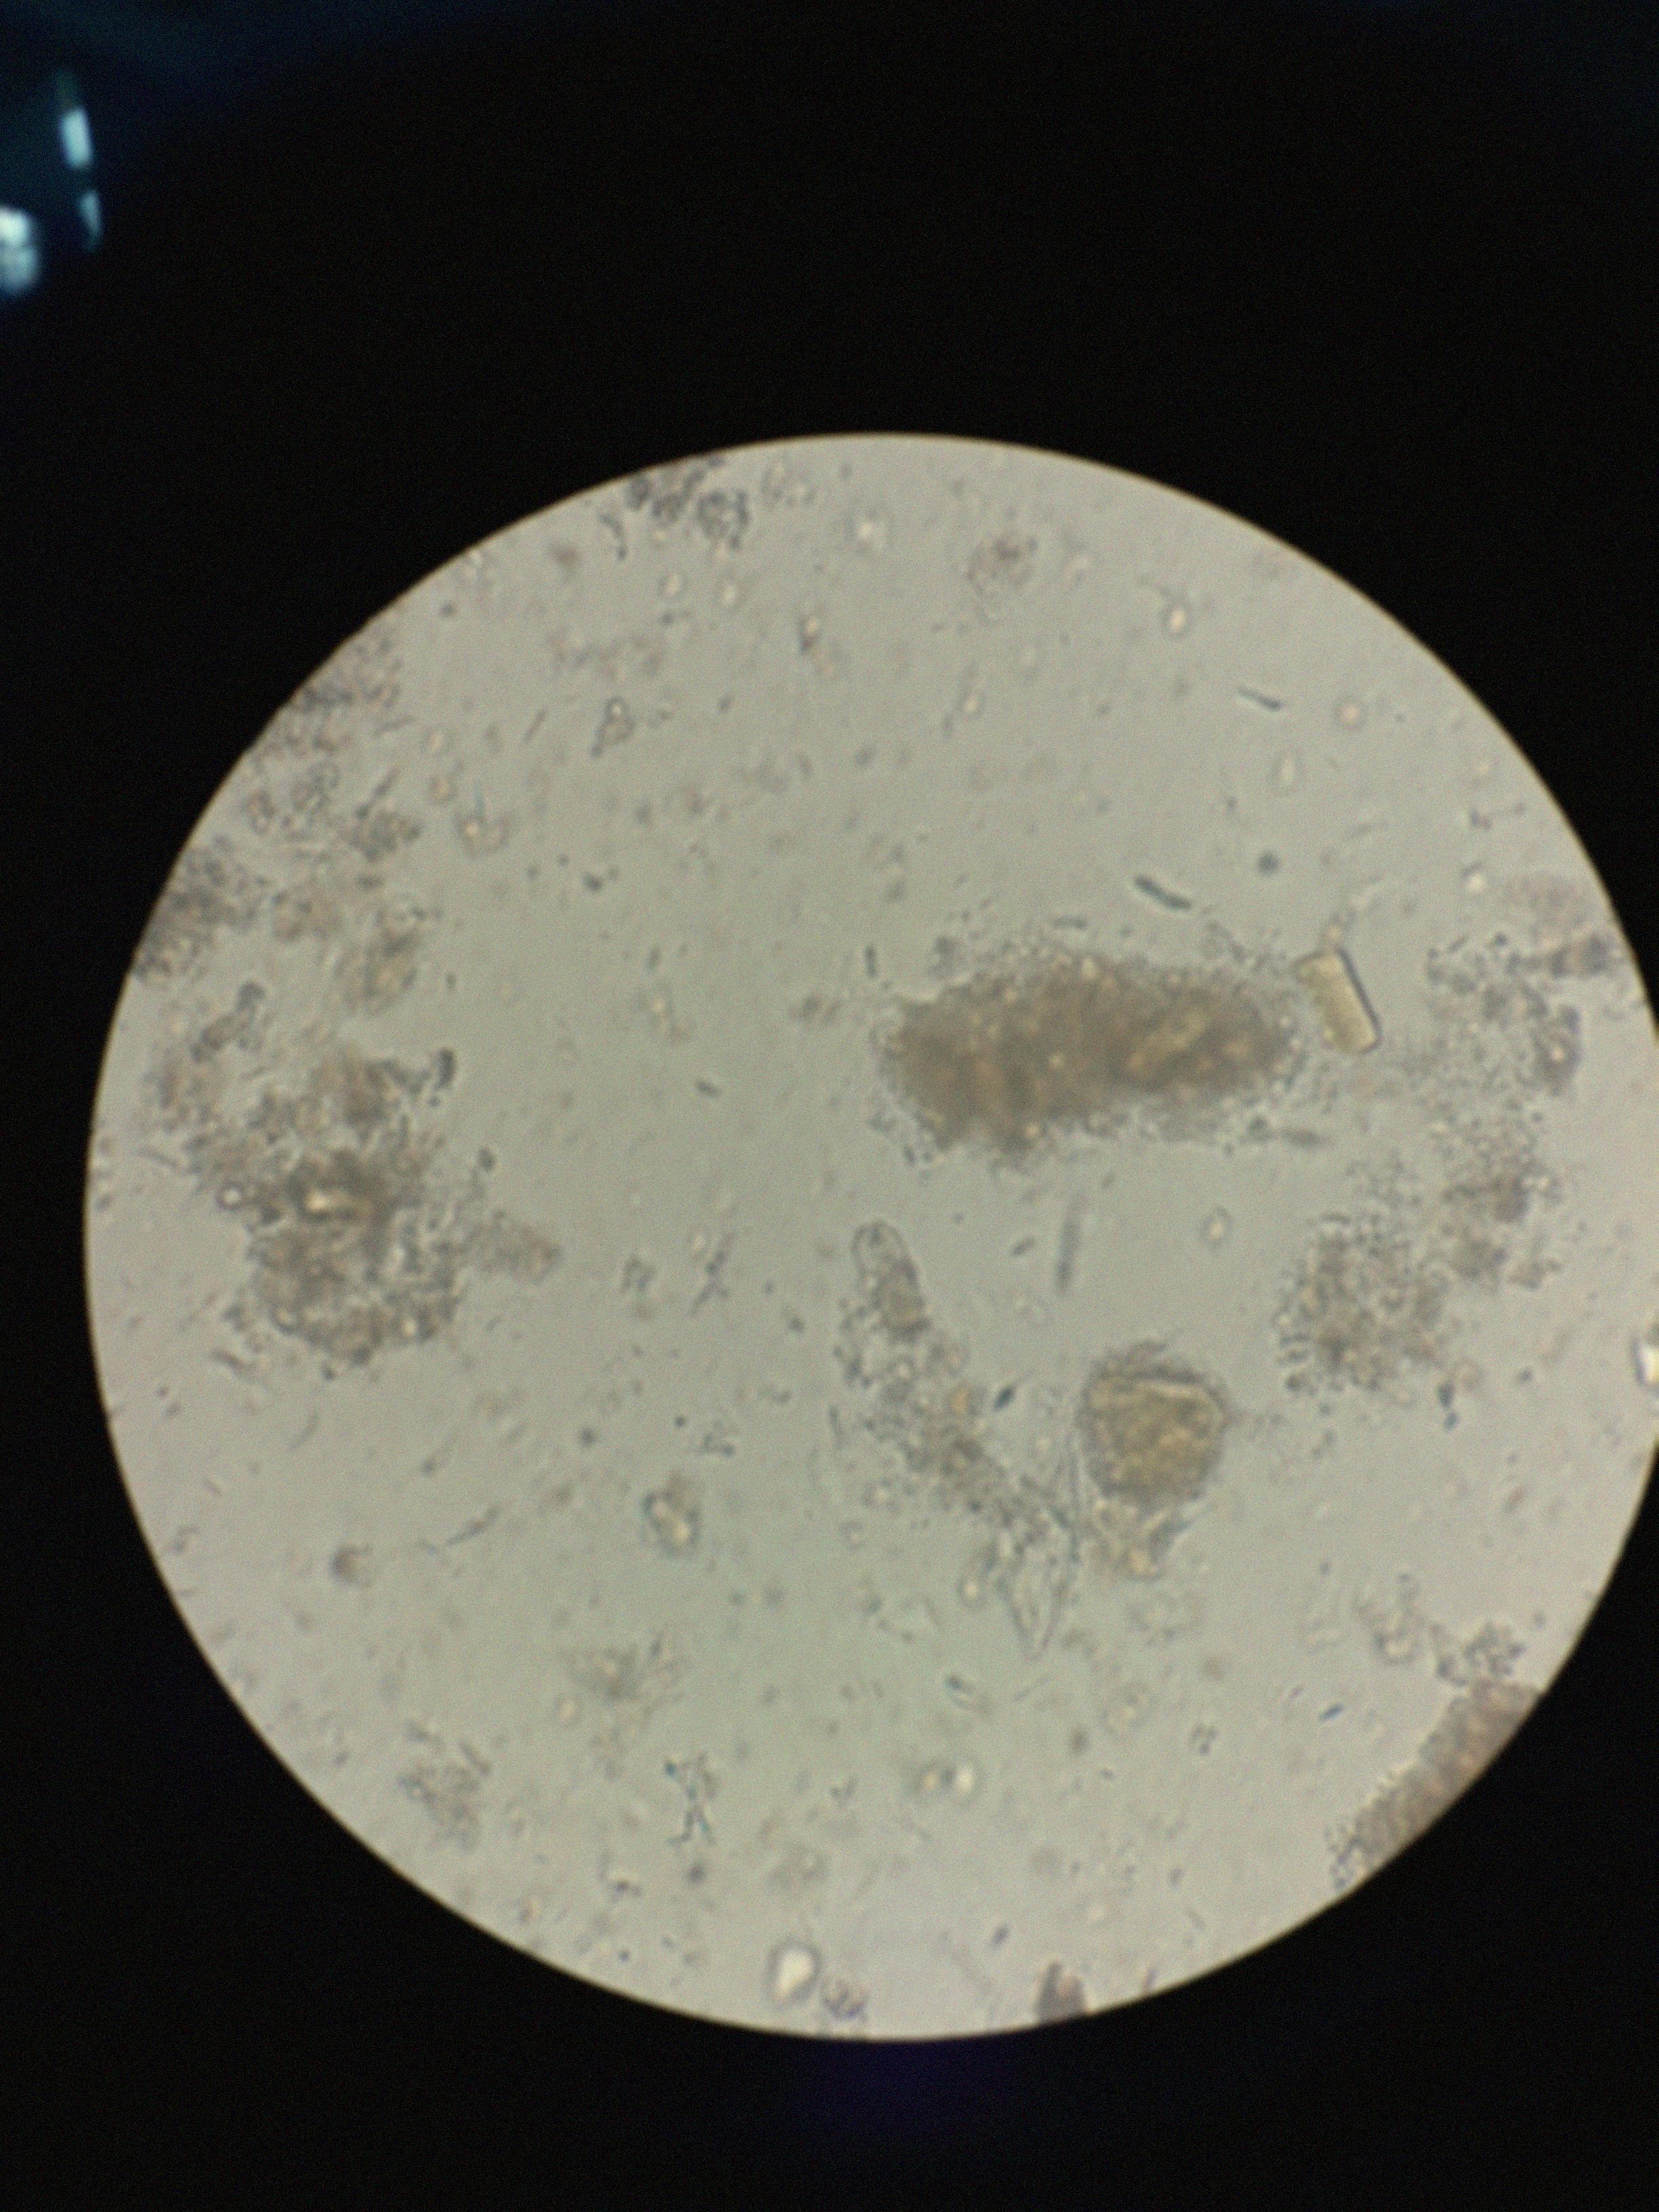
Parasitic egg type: Capillaria philippinensis